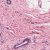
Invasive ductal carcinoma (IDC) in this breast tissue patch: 0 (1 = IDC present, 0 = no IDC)